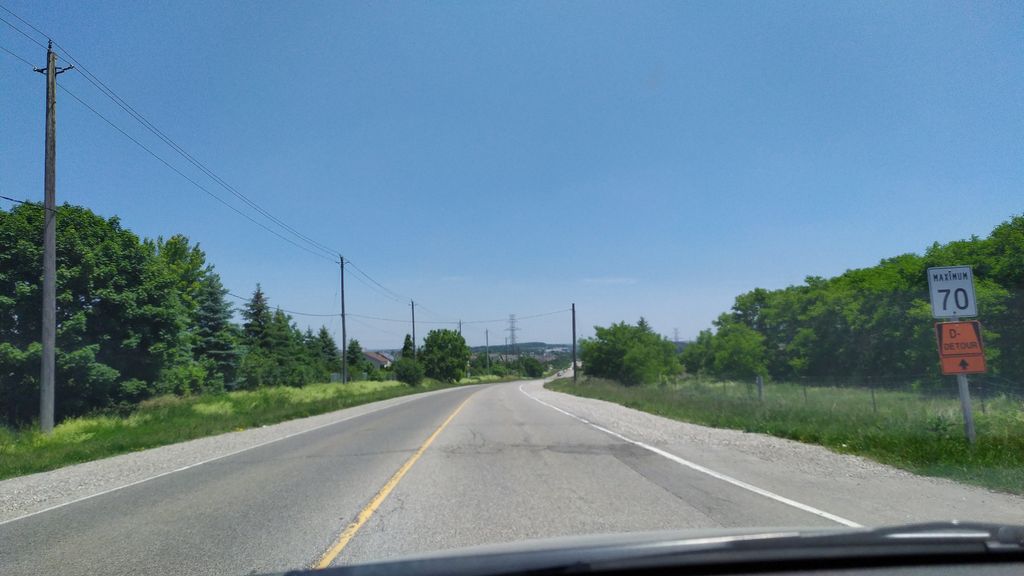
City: kitchener-waterloo